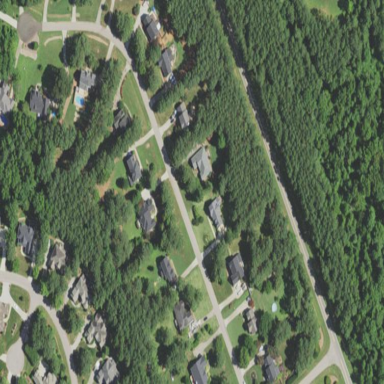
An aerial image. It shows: Residential area within neighborhood.